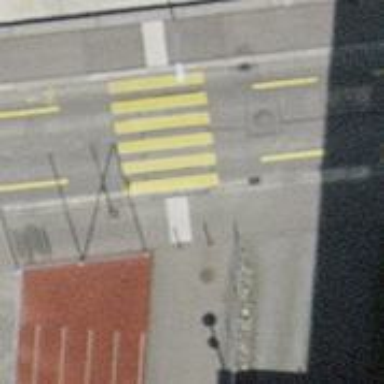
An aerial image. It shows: Bollard barrier.